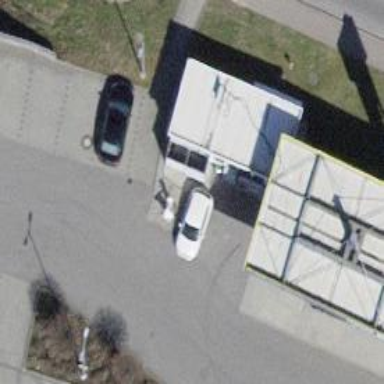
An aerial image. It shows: Surveillance system is in place.